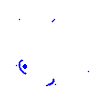
Particle: pion